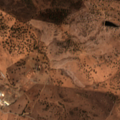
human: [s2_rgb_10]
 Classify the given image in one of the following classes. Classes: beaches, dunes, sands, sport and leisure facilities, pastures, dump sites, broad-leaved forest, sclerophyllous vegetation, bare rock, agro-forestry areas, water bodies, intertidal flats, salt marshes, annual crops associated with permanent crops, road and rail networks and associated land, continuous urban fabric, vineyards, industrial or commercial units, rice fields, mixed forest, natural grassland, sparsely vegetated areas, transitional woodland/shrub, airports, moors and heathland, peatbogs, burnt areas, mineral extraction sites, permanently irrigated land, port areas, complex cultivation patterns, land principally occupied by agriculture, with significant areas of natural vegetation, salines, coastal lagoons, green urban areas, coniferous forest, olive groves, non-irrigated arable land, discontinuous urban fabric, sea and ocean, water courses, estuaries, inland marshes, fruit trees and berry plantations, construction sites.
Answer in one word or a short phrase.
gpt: pastures, agro-forestry areas